Question: I am just trying to save a plot to a file, and it looks like it fails a whole series of R devices:
'''
getgrob = function(x, y) {
require(grid)
x = 1:10
y = rnorm(10)
plotvp = plotViewport(c(5, 5, 3, 3), name='plotvp')
datavp = dataViewport(x, y, name='datavp')
datapts = pointsGrob(
x, y, pch=20,
size=unit(2.3, 'mm'),
name='datapts',
gp=gpar(col='black')
)
xaxis = xaxisGrob()
yaxis = yaxisGrob()
xlab = textGrob('X Label', y=unit(-3, 'lines'), name='xlab')
ylab = textGrob('Y Label', x=unit(-3, 'lines'), rot=90, name='ylab')
plotbox = rectGrob()
dataplot = gTree(children=gList(datapts,
xaxis, yaxis,
xlab, ylab,
plotbox),
vp=datavp, name='dataplot')
wholeplot = gTree(children=gList(dataplot),
vp=plotvp, name='wholeplot')
wholeplot
}
pdf('/tmp/a.pdf')
mygrob = getgrob(1:10, rnorm(10))
grid.draw(mygrob)
dev.off()
png('/tmp/a.png')
mygrob = getgrob(1:10, rnorm(10))
grid.draw(mygrob)
dev.off()
jpeg('/tmp/a.jpg')
mygrob = getgrob(1:10, rnorm(10))
grid.draw(mygrob)
dev.off()
tiff('/tmp/a.tiff')
mygrob = getgrob(1:10, rnorm(10))
grid.draw(mygrob)
dev.off()
bmp('/tmp/a.bmp')
mygrob = getgrob(1:10, rnorm(10))
grid.draw(mygrob)
dev.off()
svg('/tmp/a.svg')
mygrob = getgrob(1:10, rnorm(10))
grid.draw(mygrob)
dev.off()
'''
All I get is a blank area with axis and ticks:

But the pdf device still works. Am I missing something here?
Here is version info:
'''
R version 3.0.1 (2013-05-16) -- "Good Sport"
Copyright (C) 2013 The R Foundation for Statistical Computing
Platform: x86_64-pc-linux-gnu (64-bit)
'''
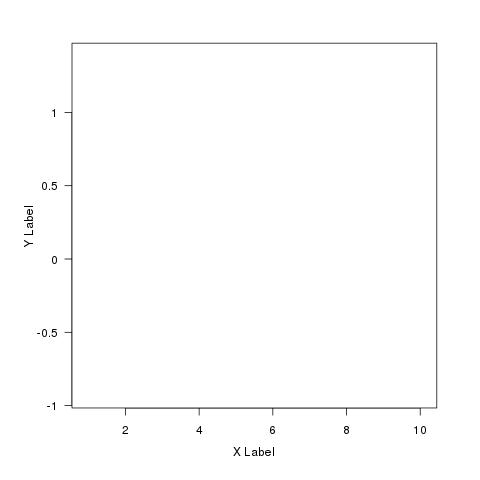
Answer: Different devices have different defaults for the gpar parameters; in particular the rectGrob may be white or transparent. Try drawing it first, not last, or specify fill=NA explicitly: 'rectGrob(gp=gpar(fill=NA))'